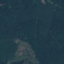
Land use / land cover class: Forest